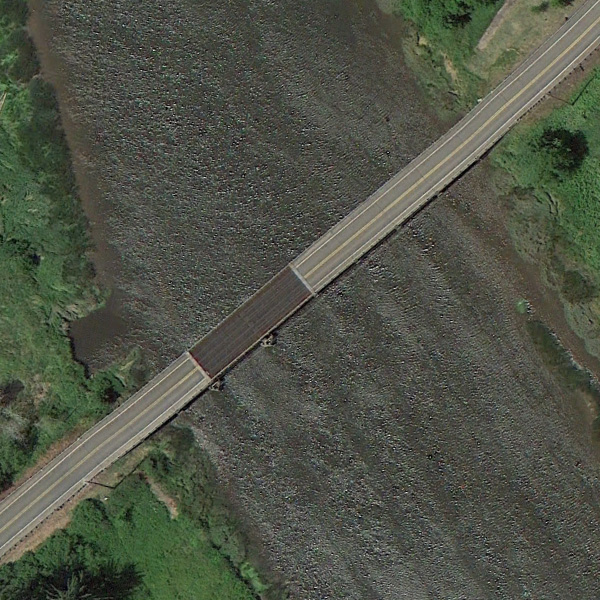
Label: Bridge